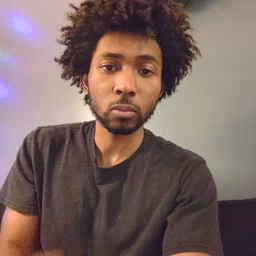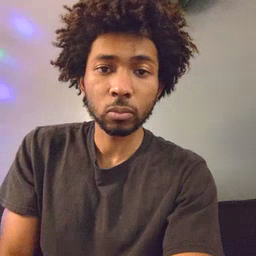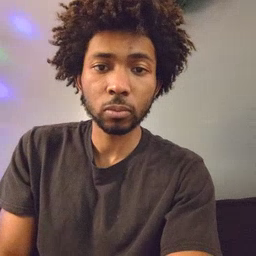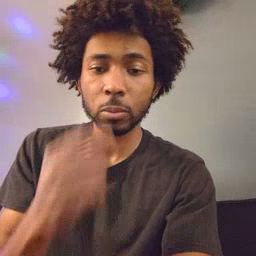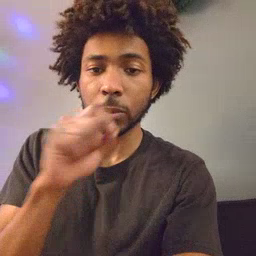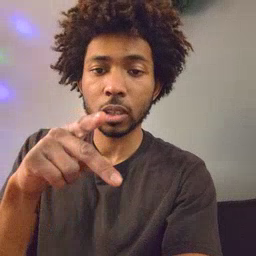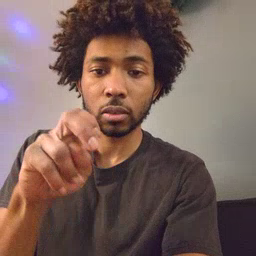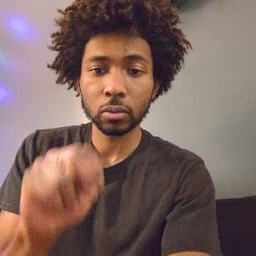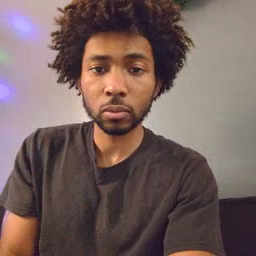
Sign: pen